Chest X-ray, PA view. Patient: 59 years old, sex M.
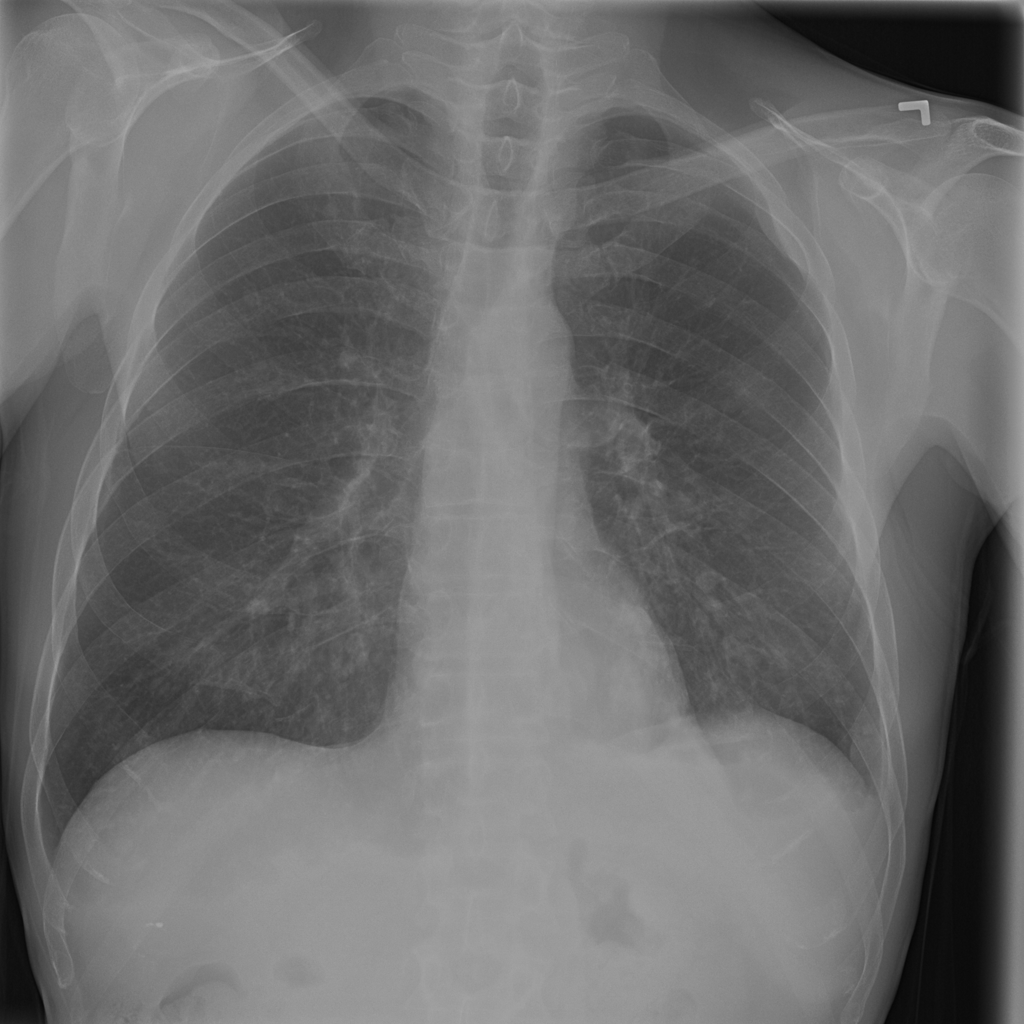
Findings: Effusion, Nodule, Pleural_Thickening